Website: lowes
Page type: cart
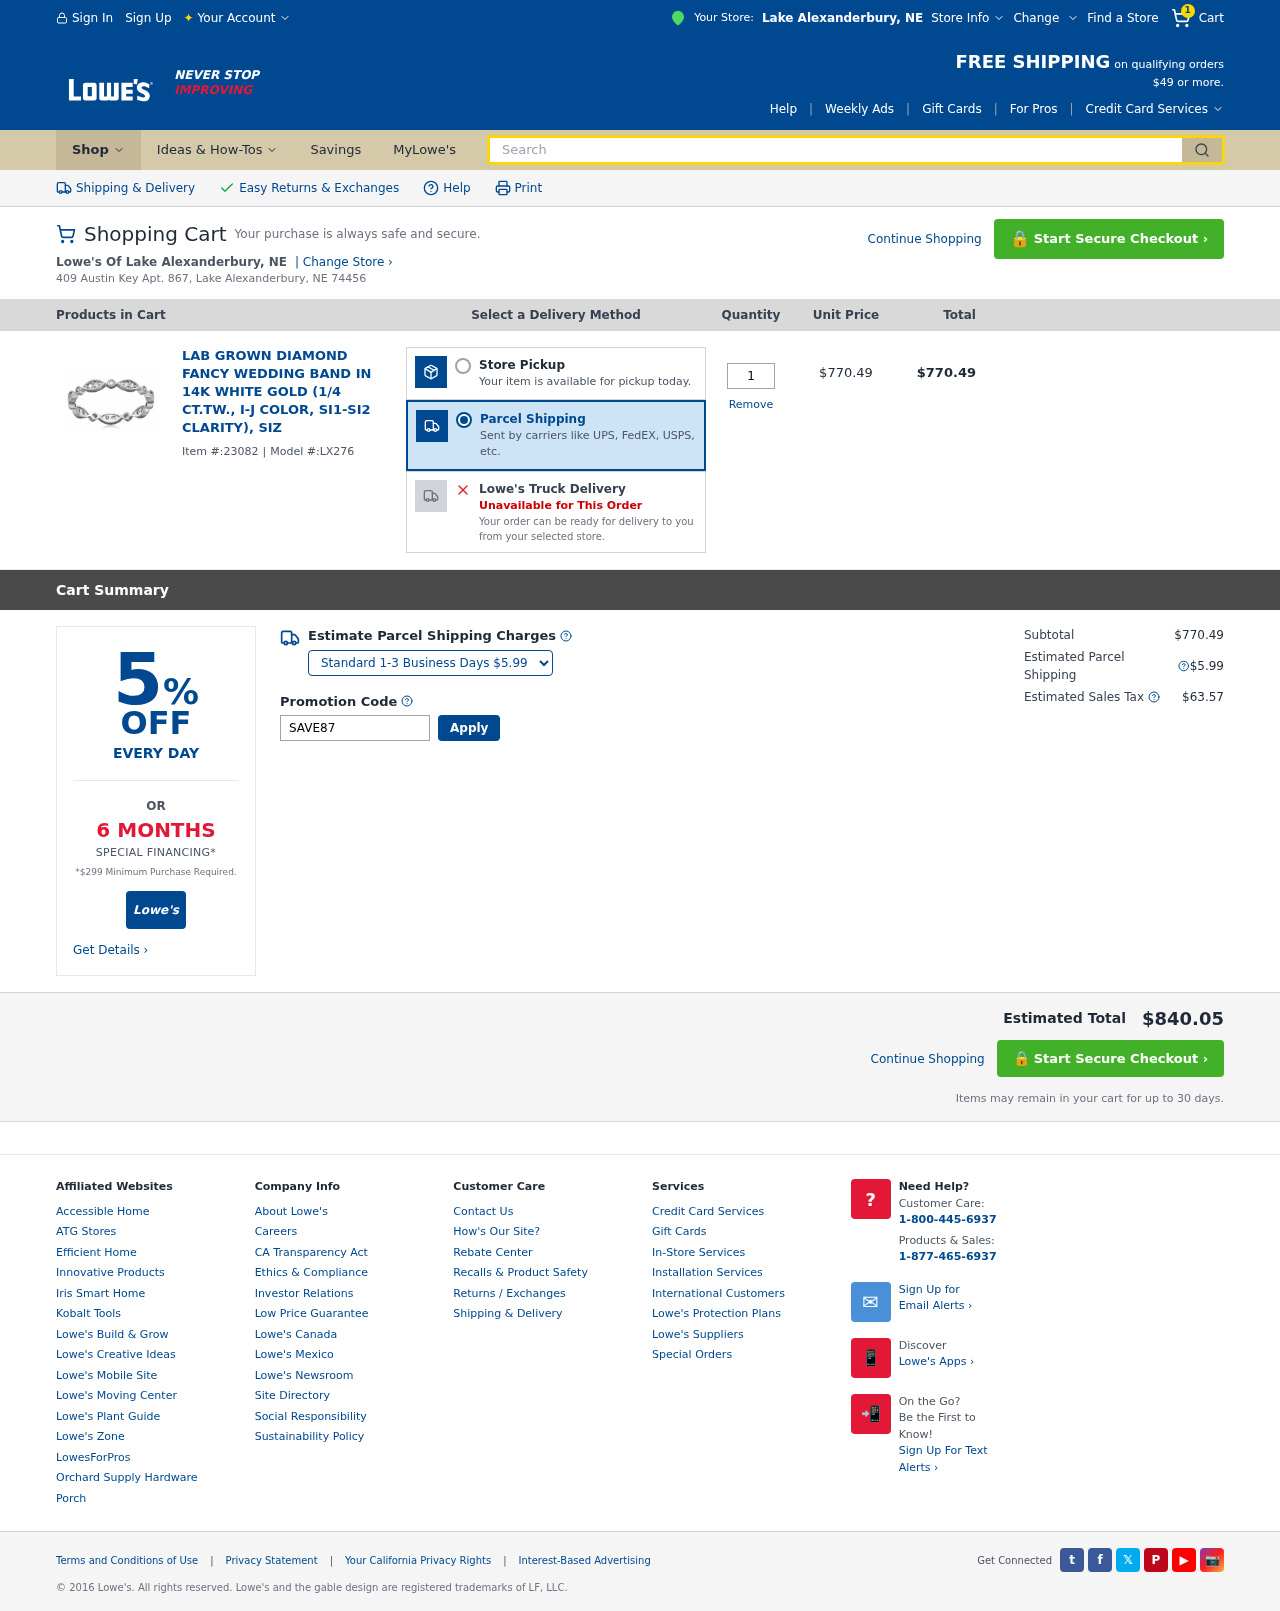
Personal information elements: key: PII_CITY
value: Lake Alexanderbury
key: PII_STATE_ABBR
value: NE
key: PII_STREET
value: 409 Austin Key Apt. 867
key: PII_CITY_STATE_ZIP
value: Lake Alexanderbury, NE 74456
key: PII_PROMO_CODE
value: SAVE87
Product elements: key: PRODUCT1_NAME
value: Lab Grown Diamond Fancy Wedding Band in 14k White Gold (1/4 CT.TW., I-J Color, SI1-SI2 Clarity), Siz
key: PRODUCT1_PRICE
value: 770.49
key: PRODUCT1_QUANTITY
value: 1
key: PRODUCT1_ITEM_ID
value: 23082
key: PRODUCT1_MODEL_ID
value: LX276
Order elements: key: ORDER_NUM_ITEMS
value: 1
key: ORDER_ITEM_TOTAL
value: $770.49
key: ORDER_SUBTOTAL
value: $770.49
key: ORDER_SHIPPING_COST
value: $5.99
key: ORDER_TAX
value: $63.57
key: ORDER_TOTAL
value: $840.05
Search elements: key: HEADER_SEARCH
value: Search